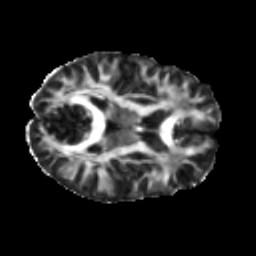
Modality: FA
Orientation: axial
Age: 21
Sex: female
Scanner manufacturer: ge
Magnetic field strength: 3 T
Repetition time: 7.8 s
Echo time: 0.0607 s